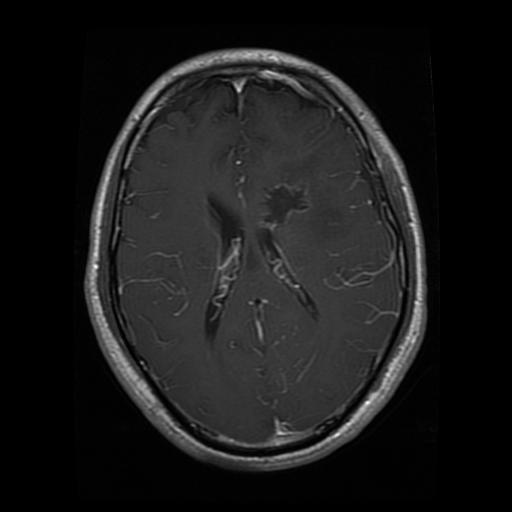
Label: glioma